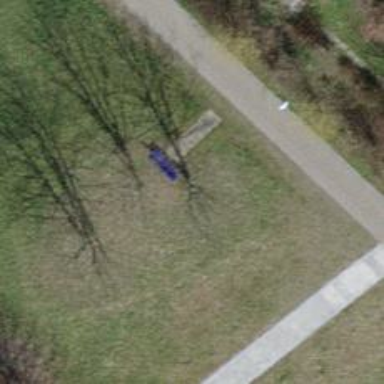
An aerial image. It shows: Blue bench.